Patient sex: M
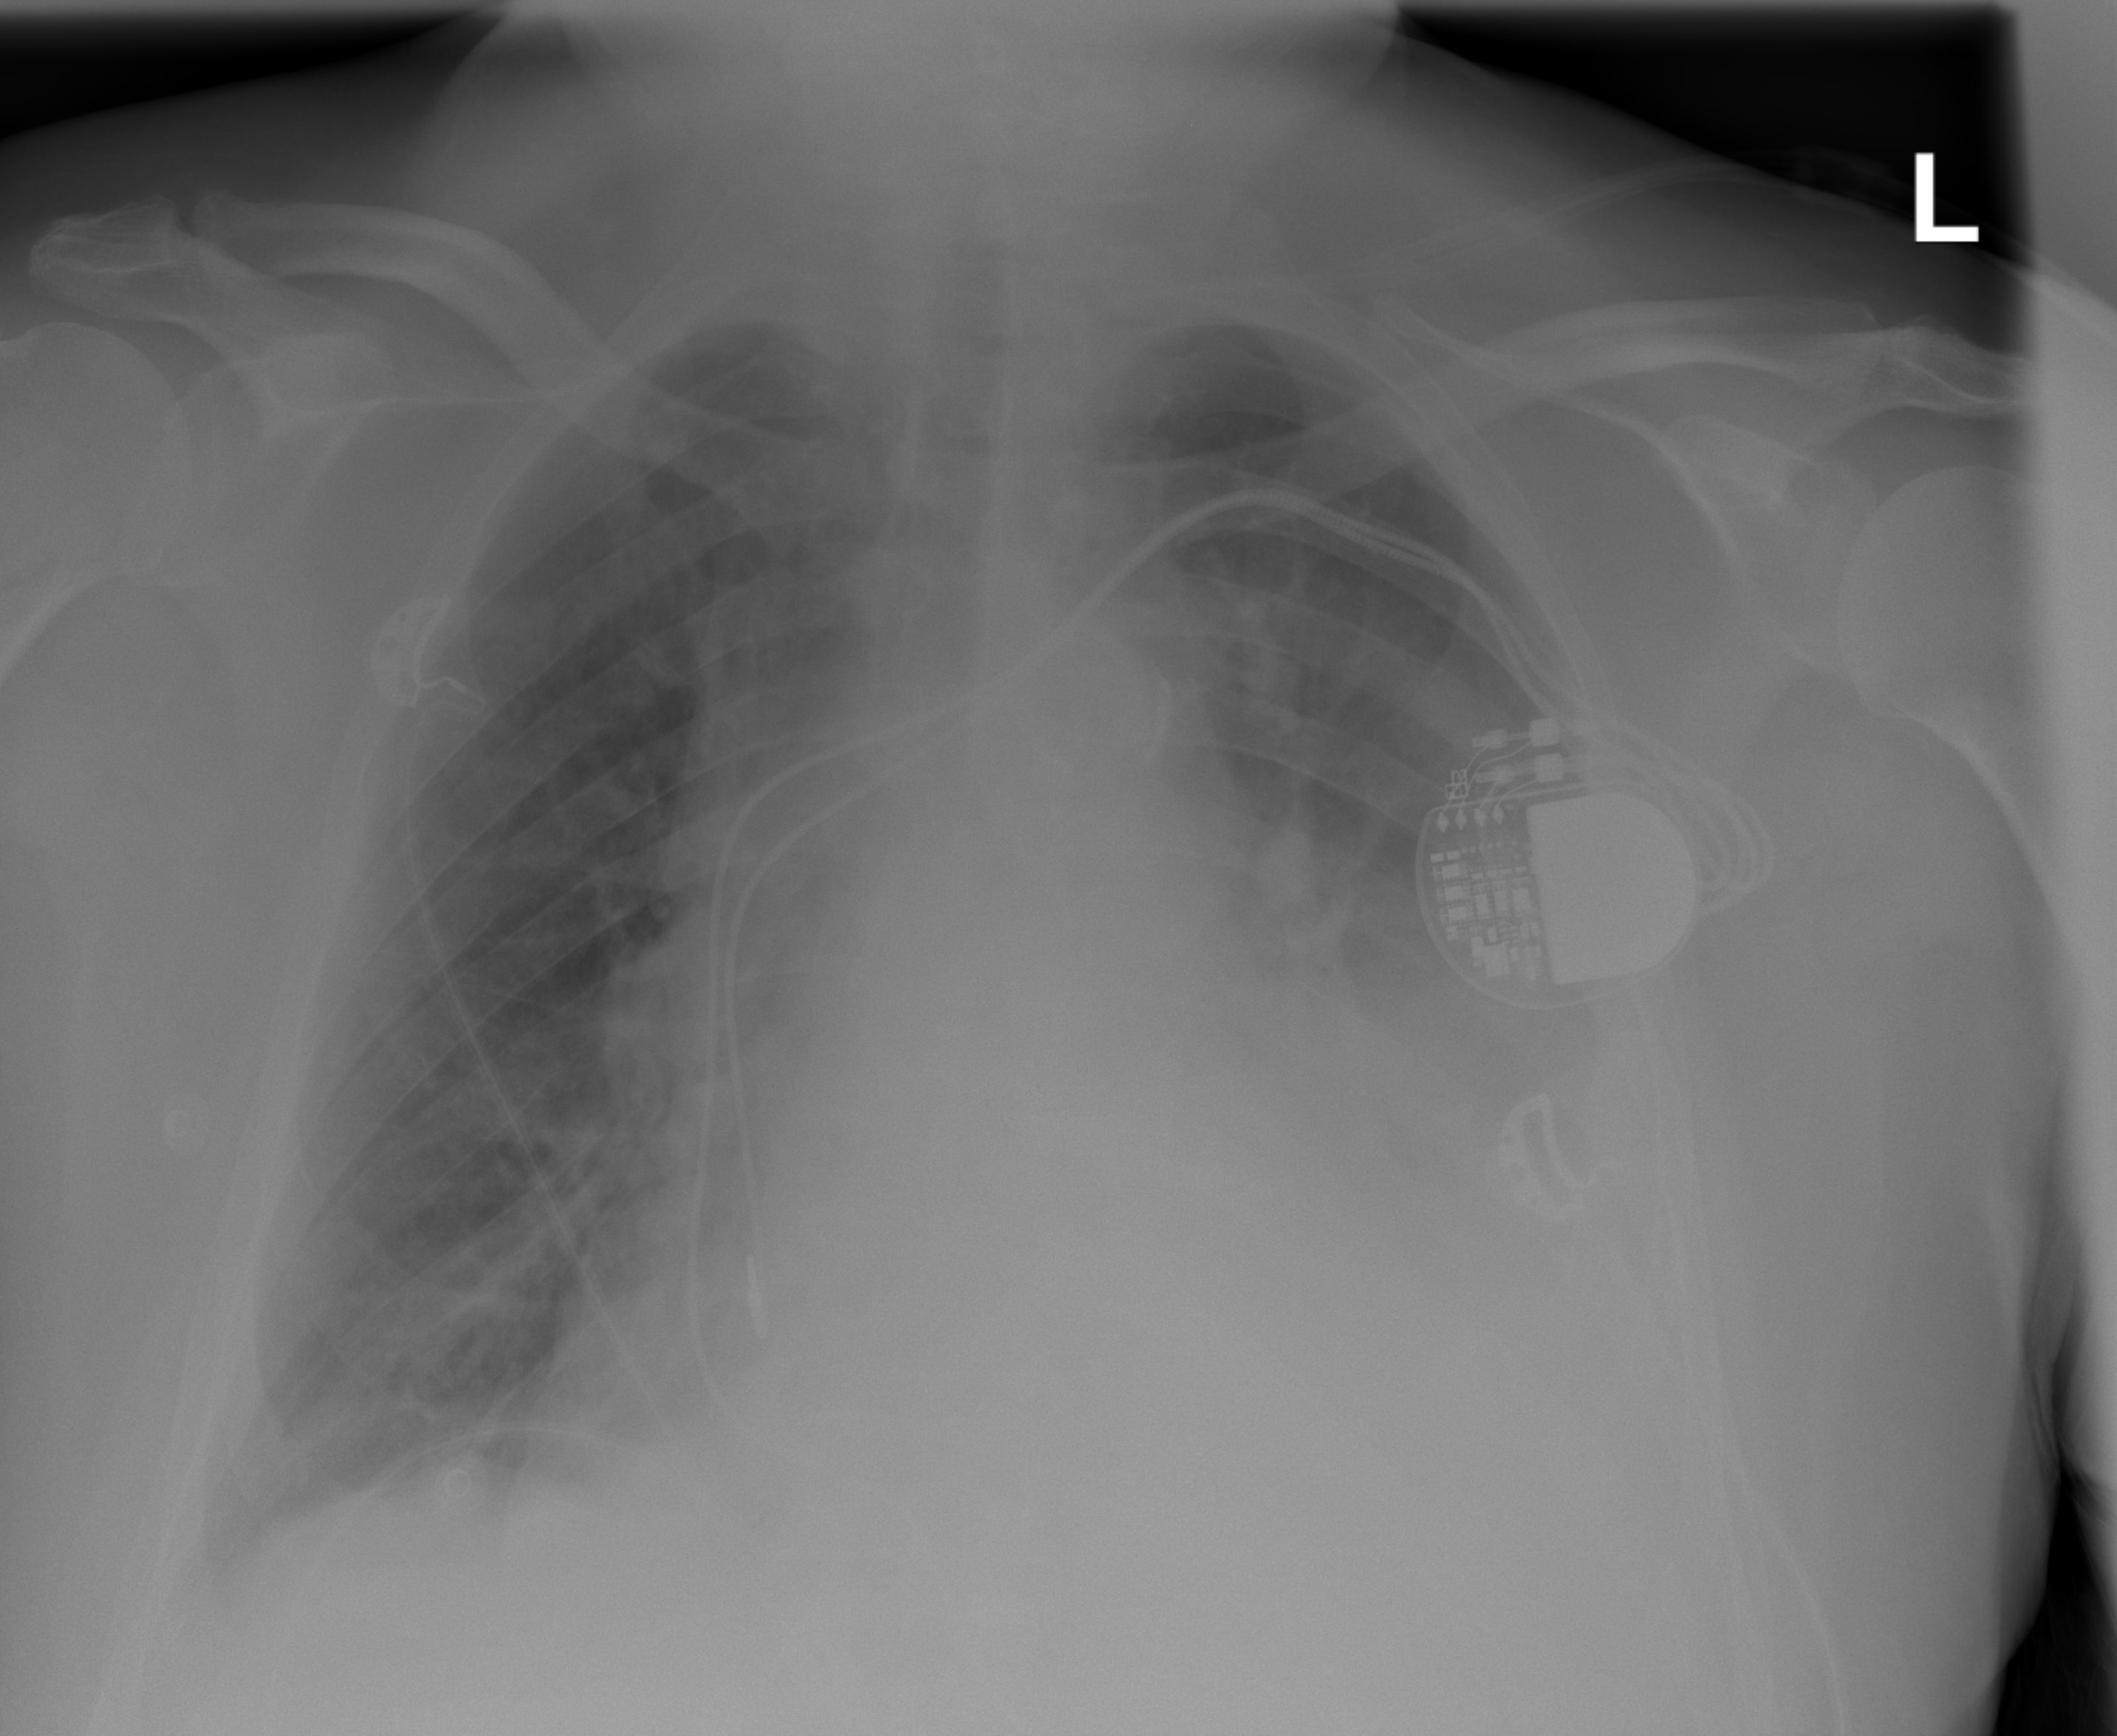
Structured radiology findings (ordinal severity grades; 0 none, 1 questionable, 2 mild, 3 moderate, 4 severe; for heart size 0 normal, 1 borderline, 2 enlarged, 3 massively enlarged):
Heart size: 2
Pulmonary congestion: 0
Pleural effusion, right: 1
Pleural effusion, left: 3
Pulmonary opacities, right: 0
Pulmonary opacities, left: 0
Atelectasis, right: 1
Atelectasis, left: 2